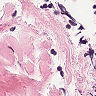
Metastatic tissue present: no